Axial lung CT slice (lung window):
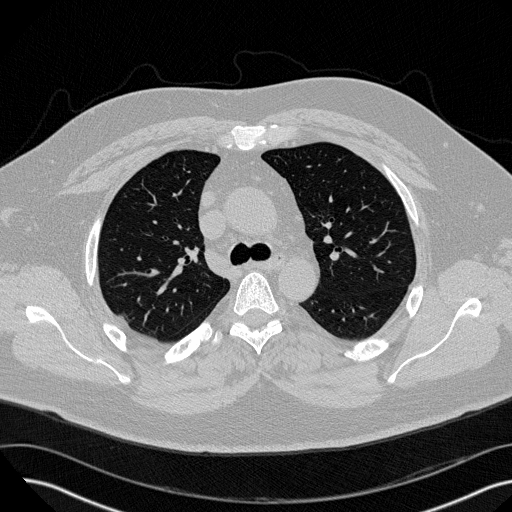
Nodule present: no